Field crop: maize
Growth stage: 2
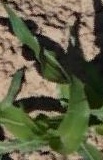
Species: maize